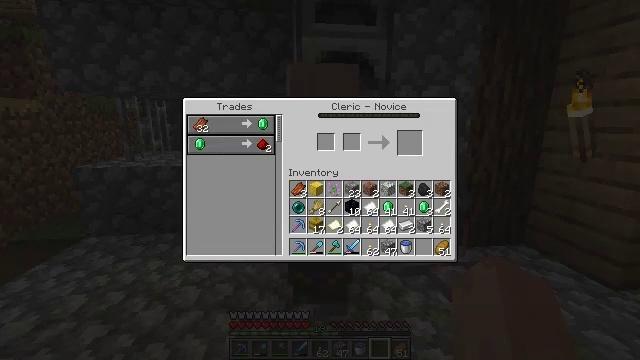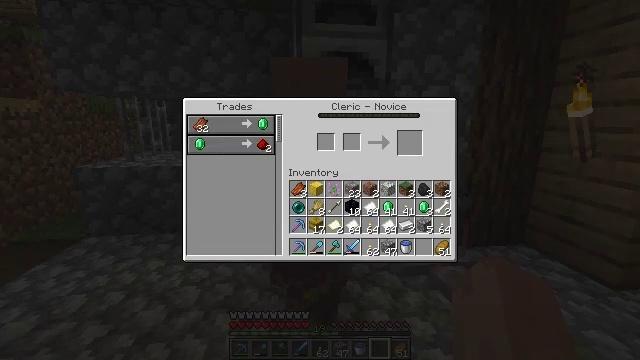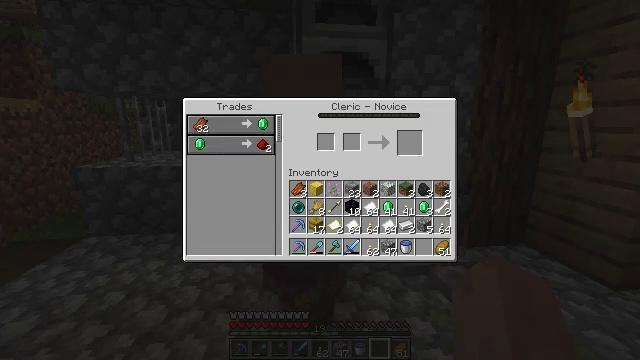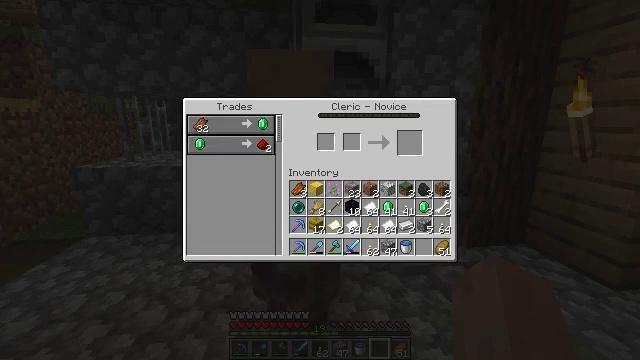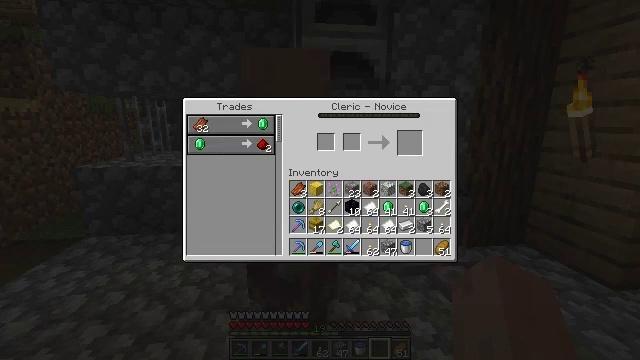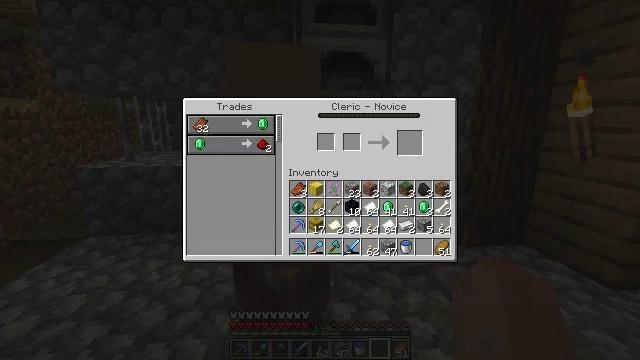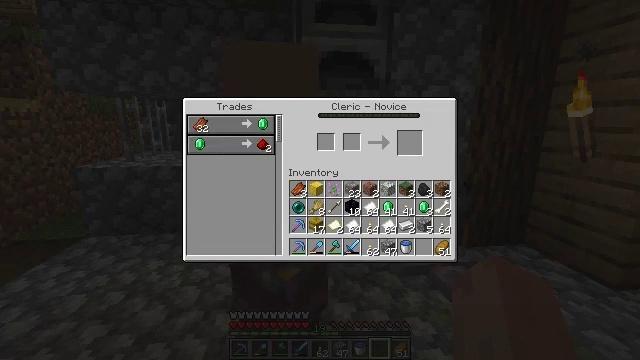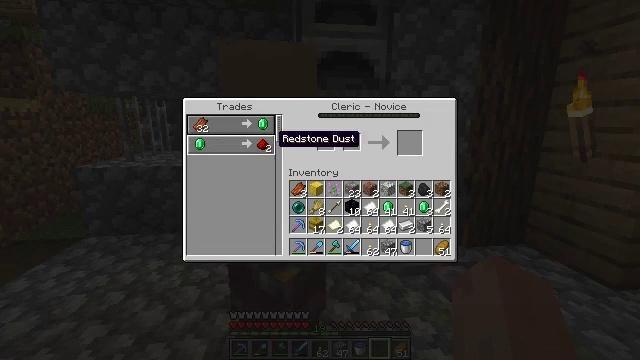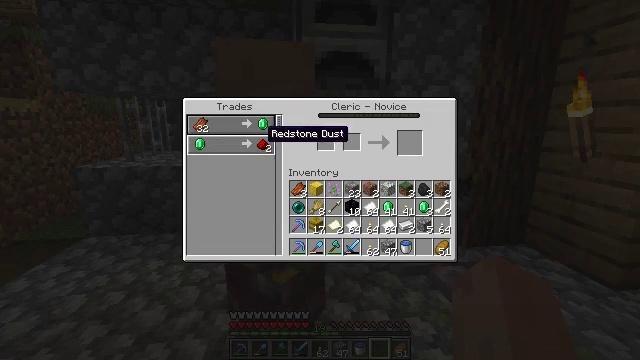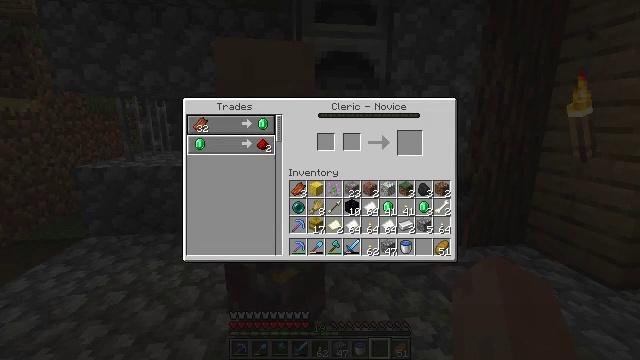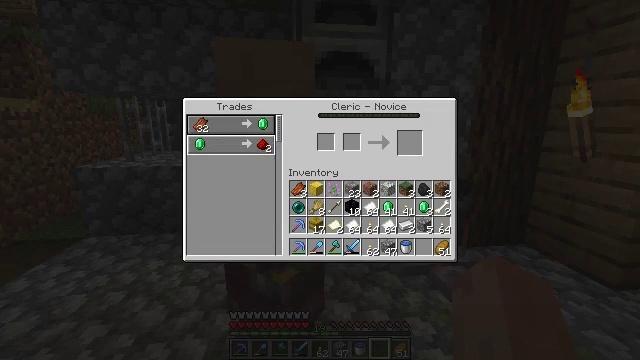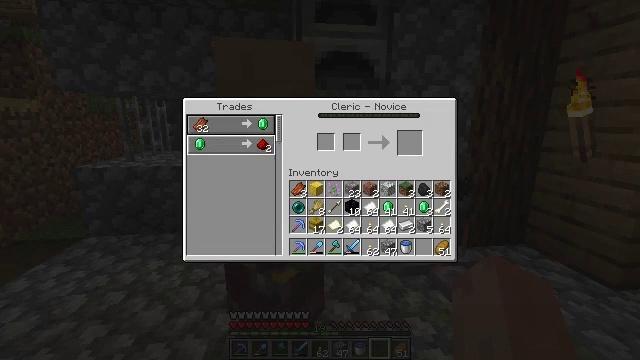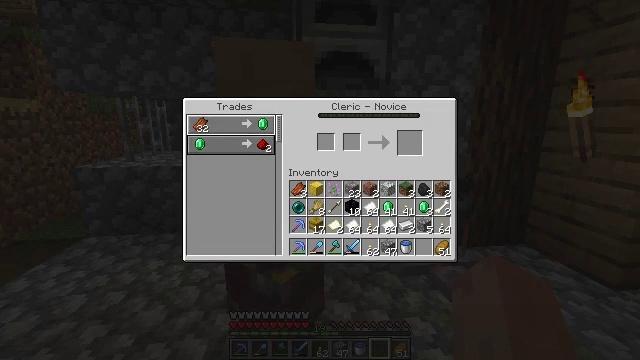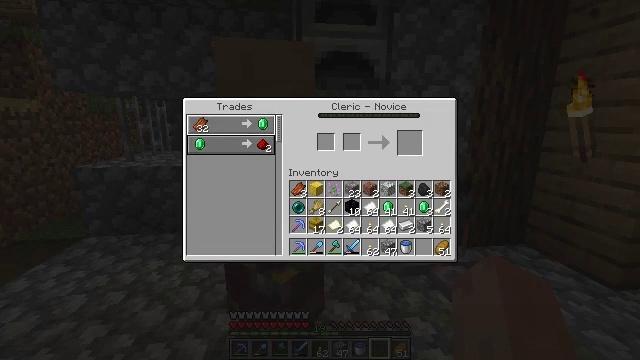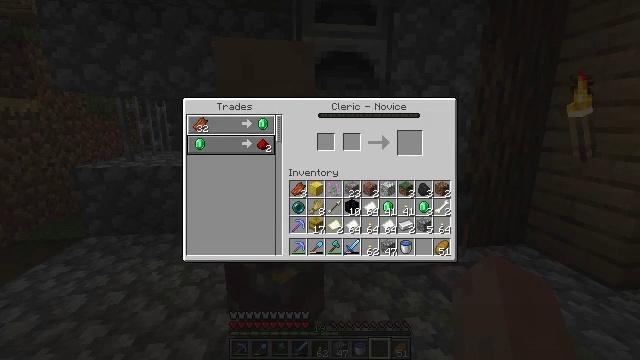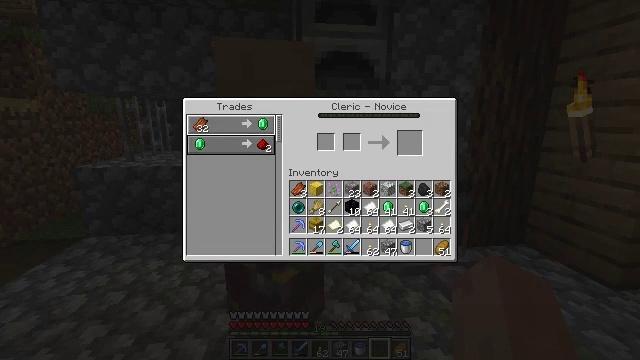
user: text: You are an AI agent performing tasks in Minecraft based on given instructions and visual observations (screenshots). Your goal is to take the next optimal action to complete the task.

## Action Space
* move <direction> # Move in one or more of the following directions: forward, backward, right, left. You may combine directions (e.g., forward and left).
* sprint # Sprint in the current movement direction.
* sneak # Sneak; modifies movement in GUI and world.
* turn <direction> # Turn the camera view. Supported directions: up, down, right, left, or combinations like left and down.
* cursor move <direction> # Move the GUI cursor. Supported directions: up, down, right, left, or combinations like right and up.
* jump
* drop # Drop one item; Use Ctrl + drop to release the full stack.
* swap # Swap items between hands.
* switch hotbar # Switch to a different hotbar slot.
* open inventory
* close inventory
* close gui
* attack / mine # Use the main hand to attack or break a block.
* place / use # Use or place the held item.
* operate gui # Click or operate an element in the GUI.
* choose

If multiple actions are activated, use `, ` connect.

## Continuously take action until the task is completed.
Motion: motion action
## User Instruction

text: Open the crafting table to craft redstone.
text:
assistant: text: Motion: cursor move left
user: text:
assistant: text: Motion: no_op
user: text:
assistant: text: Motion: no_op
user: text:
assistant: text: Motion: no_op
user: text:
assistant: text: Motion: no_op
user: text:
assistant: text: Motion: no_op
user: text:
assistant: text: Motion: cursor move left
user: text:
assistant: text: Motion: cursor move left
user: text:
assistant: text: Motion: cursor move left
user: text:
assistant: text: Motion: no_op
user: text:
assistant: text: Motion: no_op
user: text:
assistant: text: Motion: no_op
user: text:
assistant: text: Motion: no_op
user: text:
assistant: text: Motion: no_op
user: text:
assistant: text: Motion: no_op
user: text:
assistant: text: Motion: no_op
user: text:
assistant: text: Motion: no_op
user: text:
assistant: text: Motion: no_op
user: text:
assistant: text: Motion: no_op
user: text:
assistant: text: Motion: cursor move left
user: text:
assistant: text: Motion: no_op
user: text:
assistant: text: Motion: no_op
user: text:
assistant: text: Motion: no_op
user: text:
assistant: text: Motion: cursor move left
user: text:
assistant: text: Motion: no_op
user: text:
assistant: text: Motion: no_op
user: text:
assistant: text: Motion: no_op
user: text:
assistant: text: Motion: no_op
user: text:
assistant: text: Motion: no_op
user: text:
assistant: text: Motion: no_op